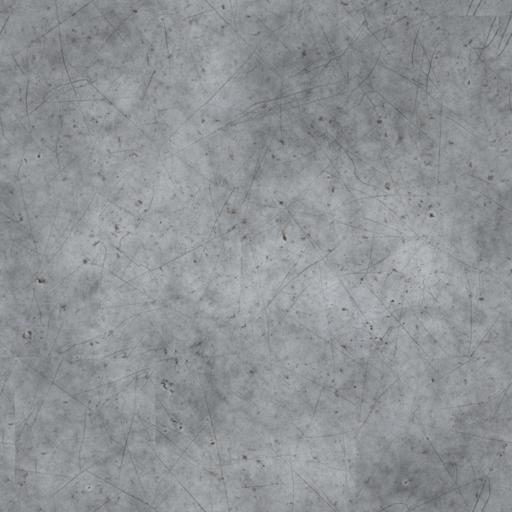
Tags: metal plates